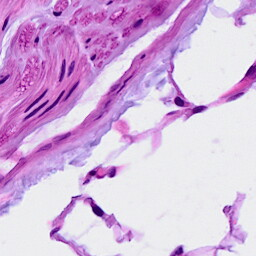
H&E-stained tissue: Breast